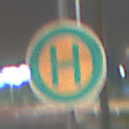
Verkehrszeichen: Haltestelle
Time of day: Night
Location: Outdoor (Urban)
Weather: PartlyCloudy
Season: NotSpecified
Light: Artificial